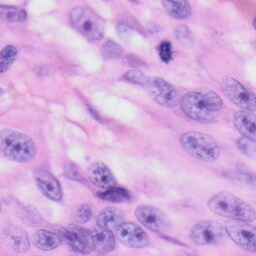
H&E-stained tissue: Skin